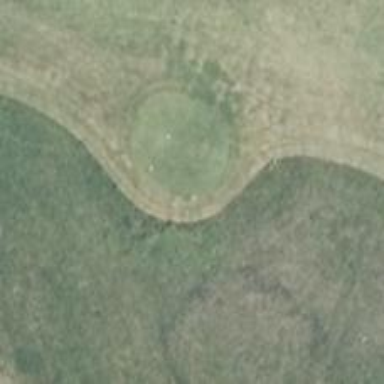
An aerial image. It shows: Golf tee.